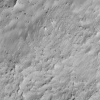
Atmospheric dust classification: not_dusty